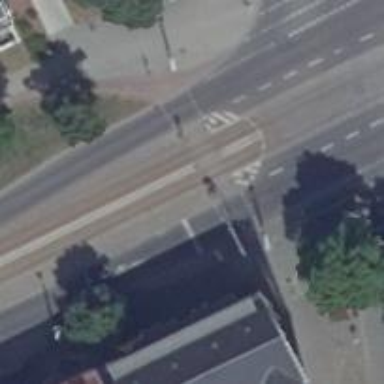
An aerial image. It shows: Road with traffic signals and crossing with traffic signal on island.